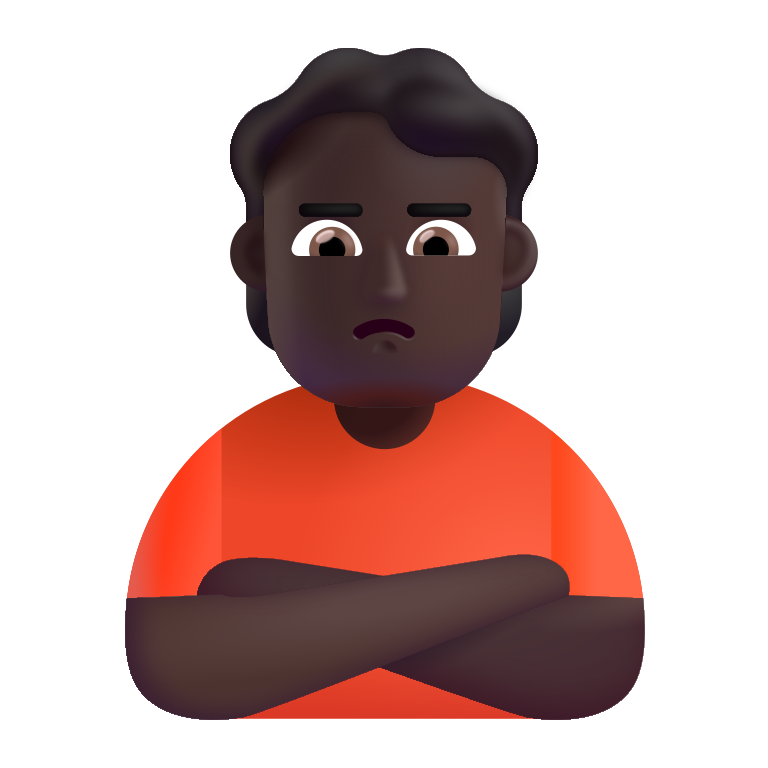
person pouting color dark